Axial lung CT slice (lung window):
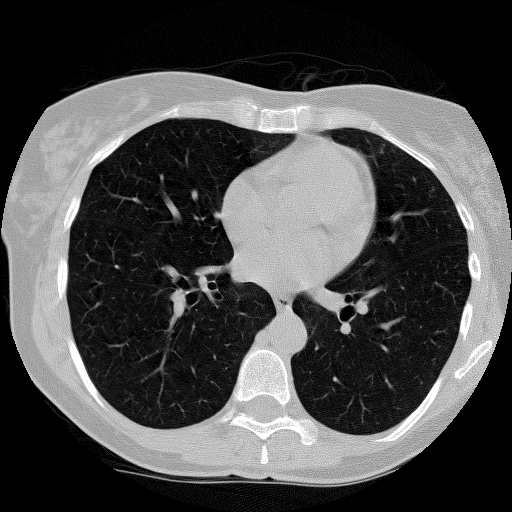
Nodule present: no